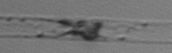
Label: Dactyliosolen_blavyanus